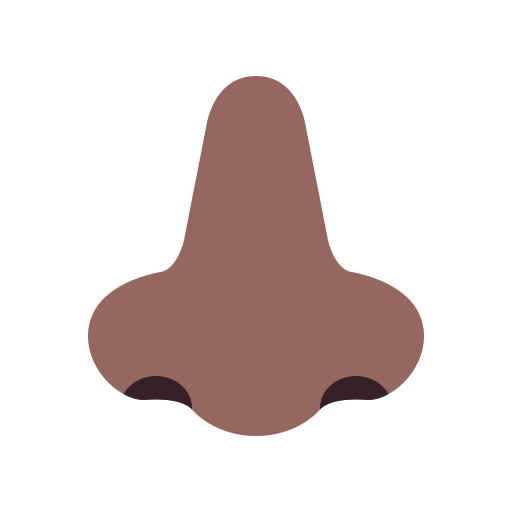
nose flat  dark